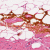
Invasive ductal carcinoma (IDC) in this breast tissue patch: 0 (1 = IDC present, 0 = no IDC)